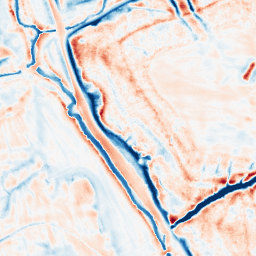
Category: edge_preserving
Decomposition family: bilateral
Decomposition parameters: d: 21
sigma_color: 75
sigma_space: 50
Upsampling method: edge_directed
Upsampling parameters: scale: 2
Upsampling scale: 2